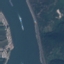
Label: River